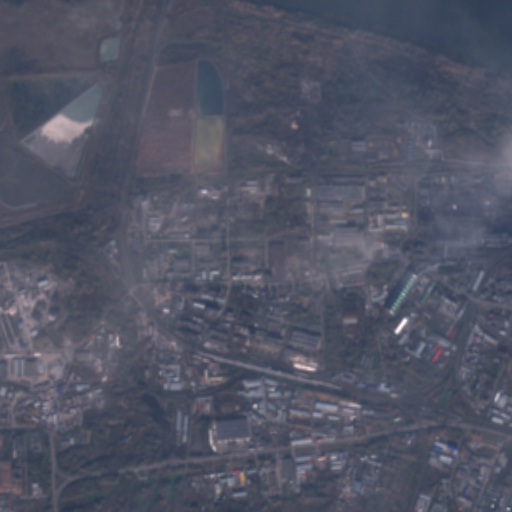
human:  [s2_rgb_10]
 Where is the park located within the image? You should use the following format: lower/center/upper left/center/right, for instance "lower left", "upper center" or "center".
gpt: The park is located in the center right of the image.
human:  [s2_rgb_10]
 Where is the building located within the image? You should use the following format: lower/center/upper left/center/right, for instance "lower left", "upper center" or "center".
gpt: There is no building in the image.